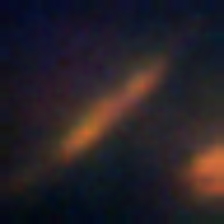
Taxon: Pennate
Group: Diatoms